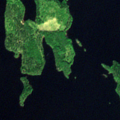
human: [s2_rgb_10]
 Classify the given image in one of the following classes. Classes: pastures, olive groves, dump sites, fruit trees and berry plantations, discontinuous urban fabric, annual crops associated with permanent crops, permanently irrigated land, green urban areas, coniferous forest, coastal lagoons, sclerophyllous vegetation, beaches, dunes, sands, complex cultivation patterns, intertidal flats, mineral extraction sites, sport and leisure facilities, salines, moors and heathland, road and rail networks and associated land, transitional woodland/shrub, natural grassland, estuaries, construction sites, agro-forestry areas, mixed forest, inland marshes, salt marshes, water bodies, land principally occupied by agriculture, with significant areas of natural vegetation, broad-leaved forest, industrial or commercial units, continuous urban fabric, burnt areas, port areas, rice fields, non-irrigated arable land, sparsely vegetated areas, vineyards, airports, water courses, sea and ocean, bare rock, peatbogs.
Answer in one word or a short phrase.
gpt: mixed forest, water bodies